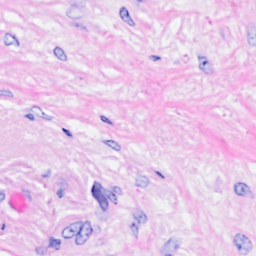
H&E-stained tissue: Breast